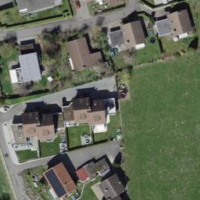
EUNIS habitat code: 55
Species observed at this site:
Cotinus coggygria